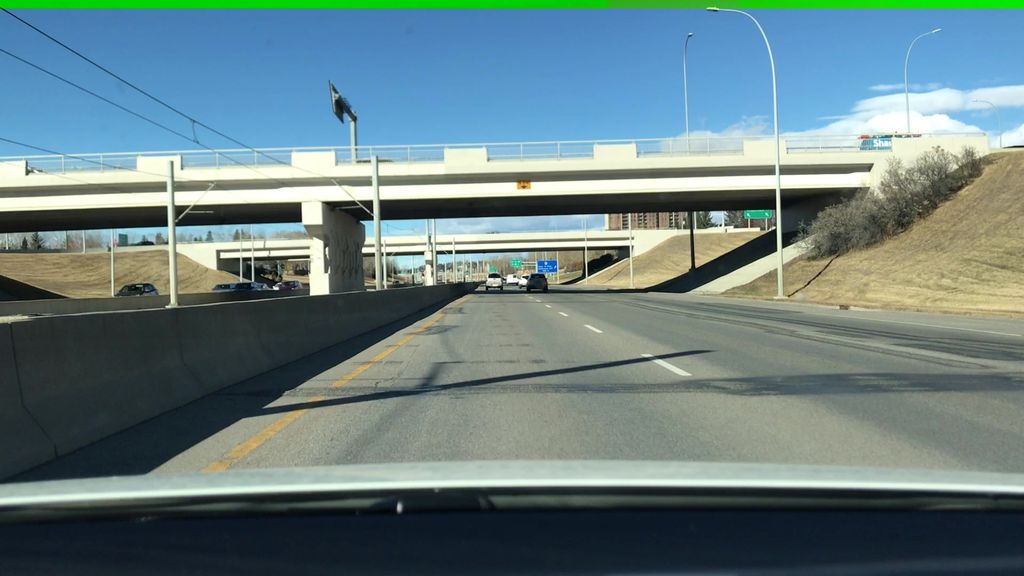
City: calgary